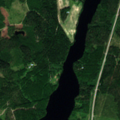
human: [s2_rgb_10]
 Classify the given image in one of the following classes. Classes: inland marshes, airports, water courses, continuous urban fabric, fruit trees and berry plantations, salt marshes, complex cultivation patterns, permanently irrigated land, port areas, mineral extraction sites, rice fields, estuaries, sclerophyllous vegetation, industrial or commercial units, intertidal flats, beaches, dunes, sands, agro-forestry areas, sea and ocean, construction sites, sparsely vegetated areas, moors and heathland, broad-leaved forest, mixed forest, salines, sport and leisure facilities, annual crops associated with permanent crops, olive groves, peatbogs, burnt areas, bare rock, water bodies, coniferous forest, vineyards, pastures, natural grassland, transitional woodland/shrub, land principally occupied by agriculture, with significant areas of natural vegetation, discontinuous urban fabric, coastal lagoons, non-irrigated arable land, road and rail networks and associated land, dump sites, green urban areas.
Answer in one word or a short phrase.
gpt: coniferous forest, mixed forest, transitional woodland/shrub, water bodies